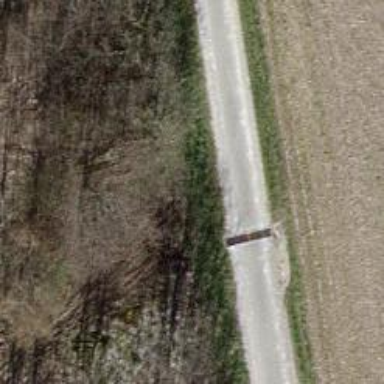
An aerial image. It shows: Cattle grid barrier.